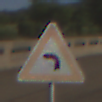
Verkehrszeichen: KurveLinks
Umgebung: Outdoor, RoadRail
Tageszeit: MorningAfternoon
Wetter: PartlyCloudy
Licht: Natural
Jahreszeit: NotSpecified
Kontrast: HighContrast